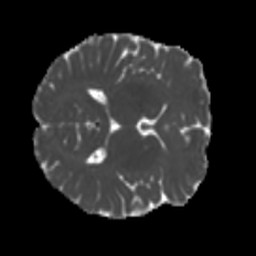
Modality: MD
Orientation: axial
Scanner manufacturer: siemens
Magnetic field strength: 3 T
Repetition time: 4 s
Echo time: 0.0594 s